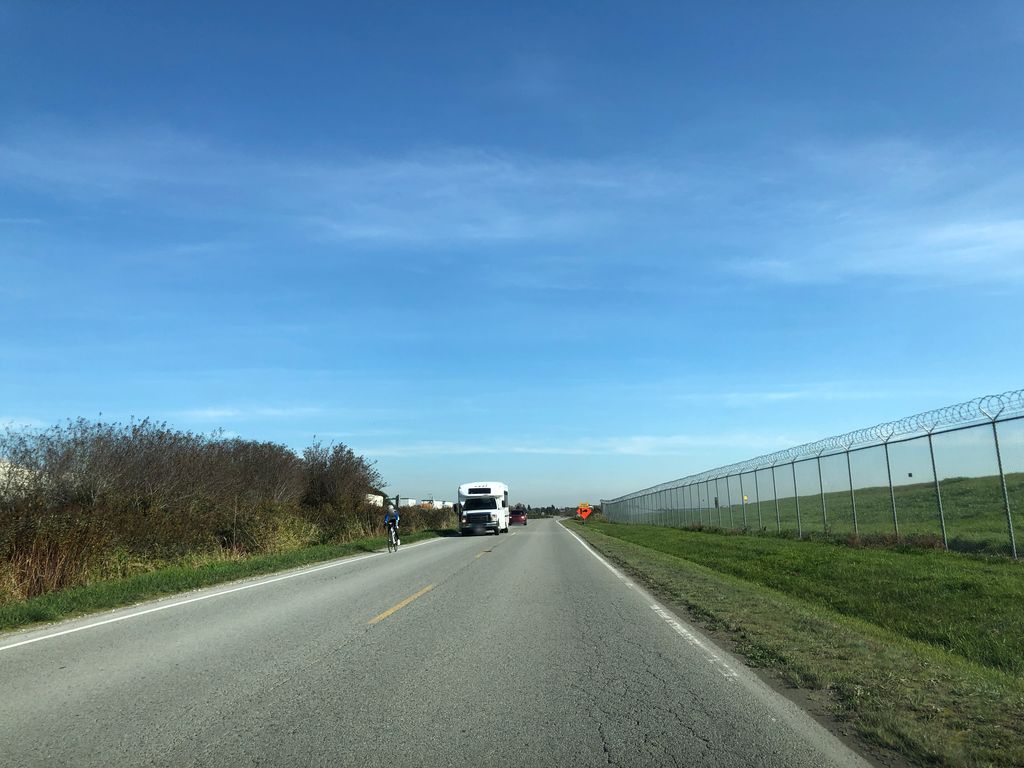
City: vancouver